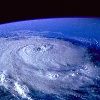
Label: cloud